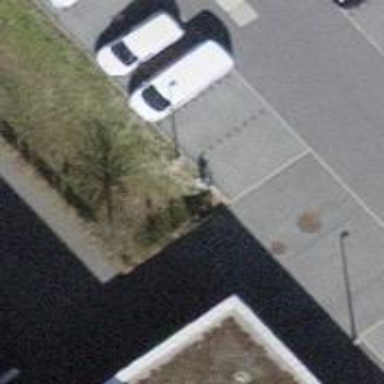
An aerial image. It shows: Charging station.